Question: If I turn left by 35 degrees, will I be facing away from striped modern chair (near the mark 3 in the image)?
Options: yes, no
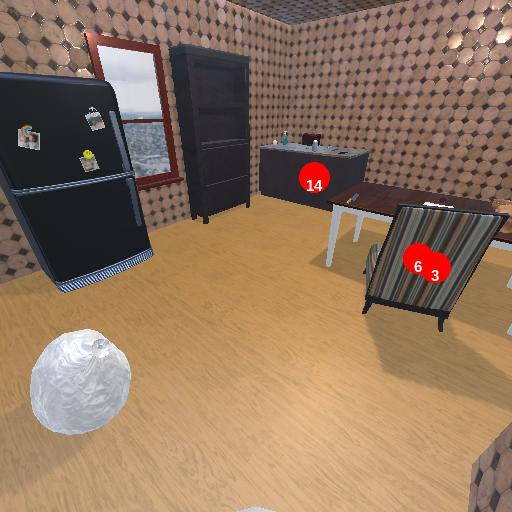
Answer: yes